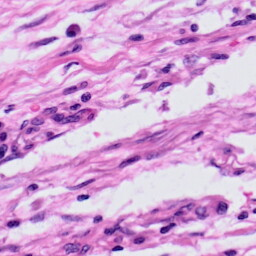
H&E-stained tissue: Skin